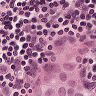
Metastatic tissue present: yes